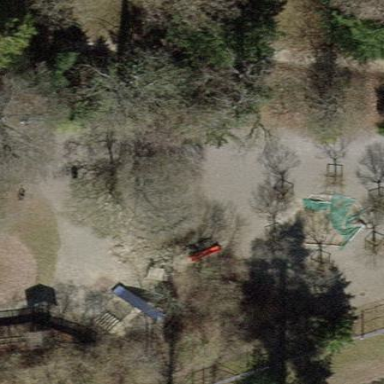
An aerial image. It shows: Playground area for leisure activities on the land.